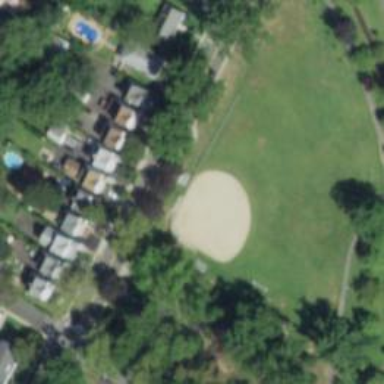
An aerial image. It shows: Baseball pitch for leisure land.